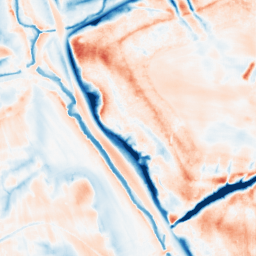
Category: multiscale
Decomposition family: dog_multiscale
Decomposition parameters: sigma_ratio: 2
n_scales: 4
base_sigma: 0.5
Upsampling method: fft_zeropad
Upsampling parameters: scale: 2
Upsampling scale: 2